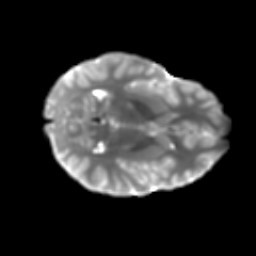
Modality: T2w
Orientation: axial
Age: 14
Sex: male
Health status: ill
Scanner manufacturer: ge
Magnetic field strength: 3 T
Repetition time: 6.752 s
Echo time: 0.079 s